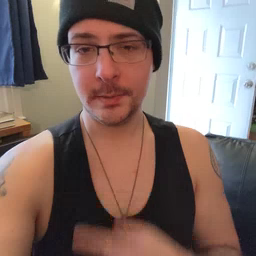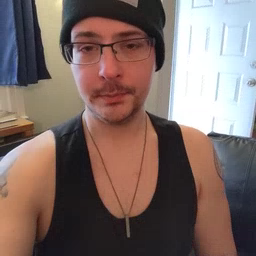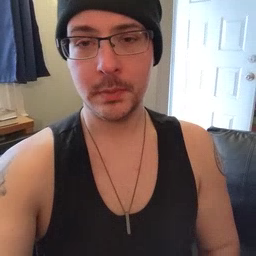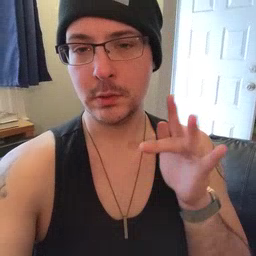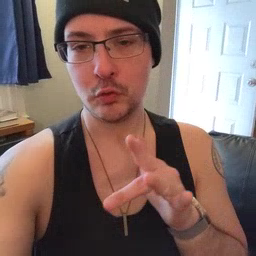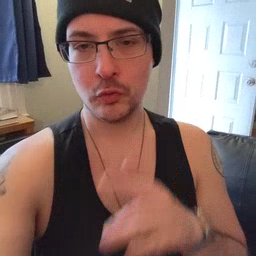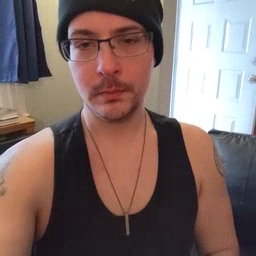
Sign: touch